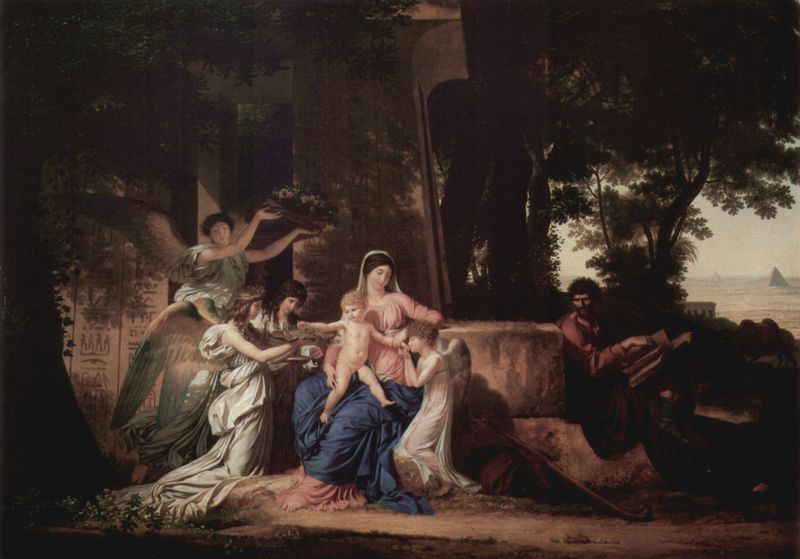
Titel: Ruhe auf der Flucht
Standort: Poitiers
Institution: Musée de la Ville de Poitiers
Schlagwörter: baum, blau, blätter, dunkel, flügel, gemälde, laub, mann, meer, nackt, schatten, wasser, weiß, bäume, frauen, grün, landschaft, mädchen, ocker, sand, sitzen, äste, blumen, braun, frau, grau, hintergrund, licht, schwarz, säule, ölbild, rot, schleier, weg, beige, rock, blond, architektur, arme, bibel, falten, gefieder, schale, stehen, stein, steine, vollbart, schauen, baumstamm, ferne, zweige, busch, büsche, boden, gewand, sitzend, familie, gewänder, kind, pflanzen, rosa, wald, anhöhe, brunnen, kinder, stock, engel, trauben, küste, schiff, segel, ruhe, stab, bündel, wüste, violett, baby, rast, rand, luft, kopftuch, inschrift, lesen, schriftzeichen, kühle, flucht, oase, ruine, antike, knabe, buch, schweben, denkmal, lichtung, ruinen, allegorie, kranz, kleinkind, geflügel, christus, jesus, pieta, christlich, karg, laubbäume, hain, erscheinung, tempel, wegrand, opfer, schreiber, arkadien, verehrung, wanderstab, pyramide, maria, madonna, anbetung, clair obscur, paysage, handkuss, zeichner, blumenkorb, christi, josef, joseph, säugling, ägypten, lyrisch, locus amoenus, bauwerk, blättern, vierge, vorhalle, heilige familie, tafeln, erfrischung, geschenke, gabriel, gaben, pyramiden, hieroglyphen, keilschrift, empfängnis, kodex, verwöhnen, nothelfer, am brunen, engelkinder, gewpäck, madonna mit dem kind, flucht aus äqypten